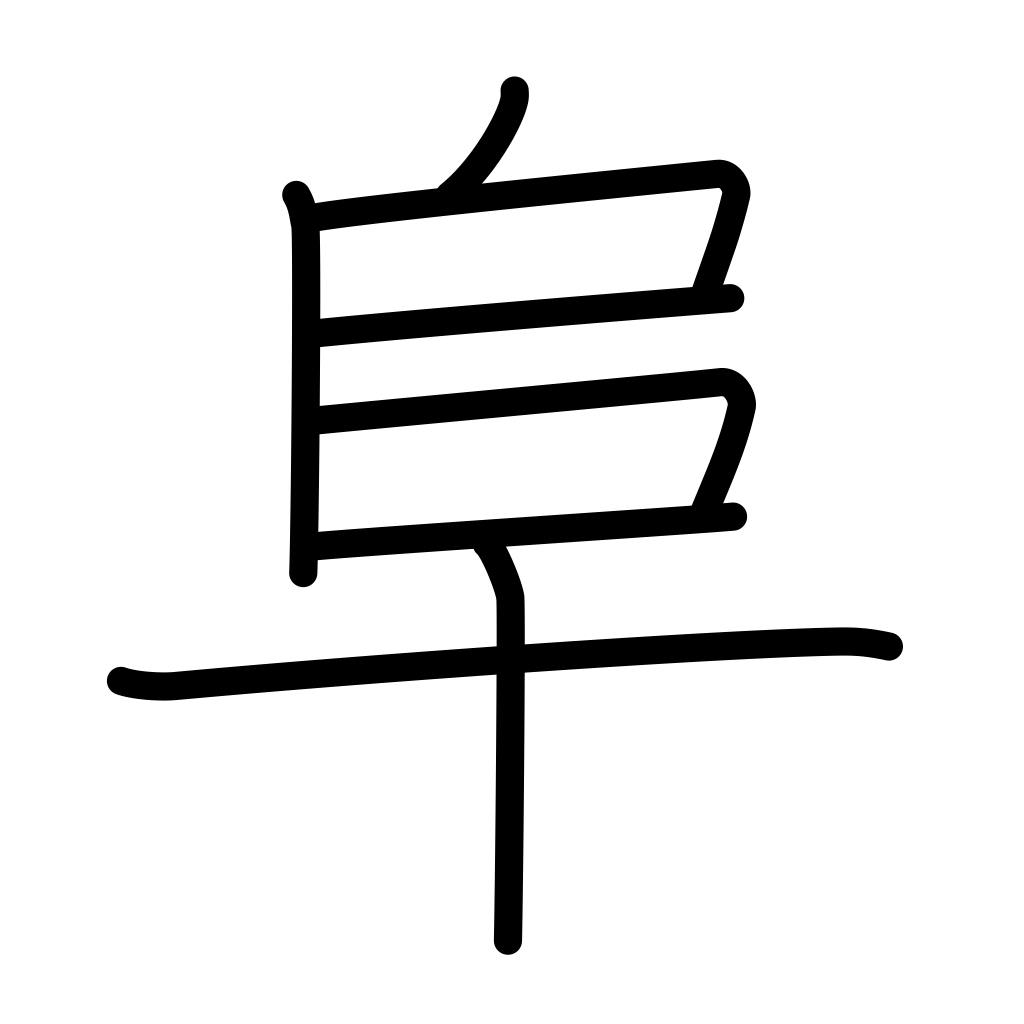
Meaning: hill, mound